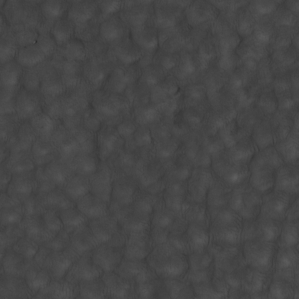
Label: non_frost